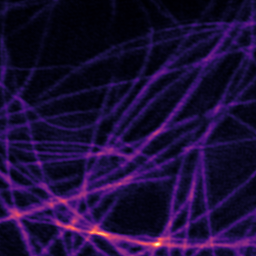
Label: Super-resolution Microtubules image